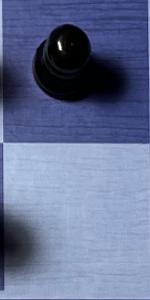
Label: Empty